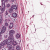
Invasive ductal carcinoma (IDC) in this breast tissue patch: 0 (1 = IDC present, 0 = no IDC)